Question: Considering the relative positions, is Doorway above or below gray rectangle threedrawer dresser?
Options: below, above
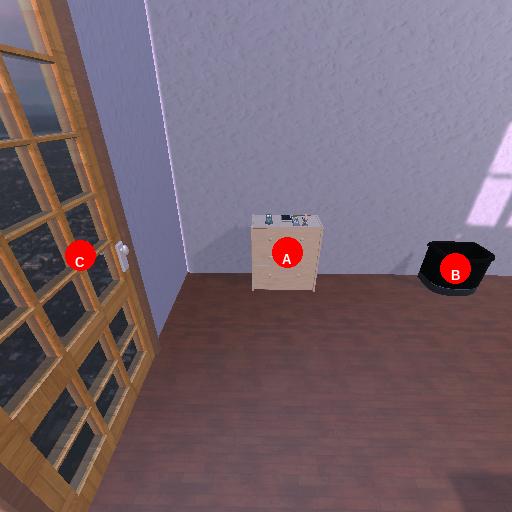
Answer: below